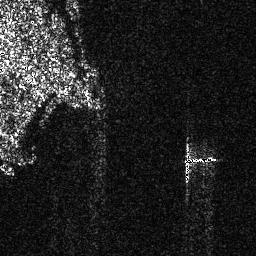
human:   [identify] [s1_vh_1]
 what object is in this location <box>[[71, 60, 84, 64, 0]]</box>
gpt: <ref>1 small ship at the right</ref>